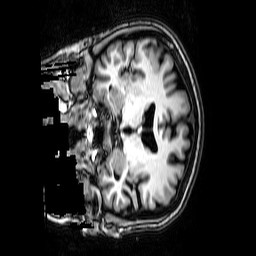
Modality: T1w
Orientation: coronal
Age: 47
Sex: female
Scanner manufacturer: philips
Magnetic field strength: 3 T
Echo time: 0.0038 s